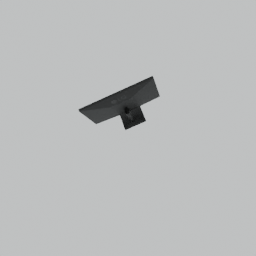
Label: electronics